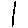
Label: line